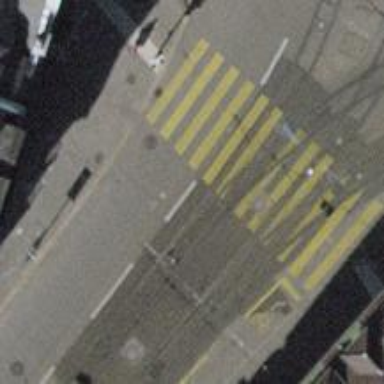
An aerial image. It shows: Road with traffic signals and zebra crossing. The crossing markings are zebra.